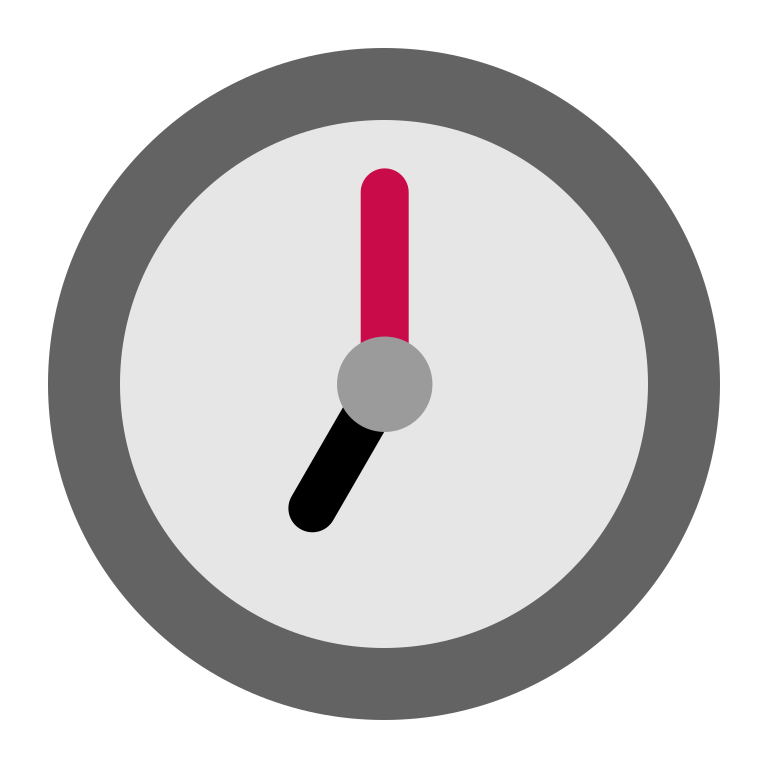
seven oclock flat